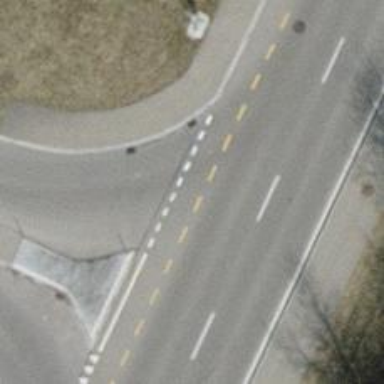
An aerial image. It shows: Asphalt road that is classified as tertiary link.